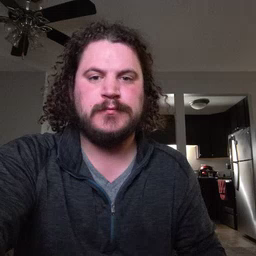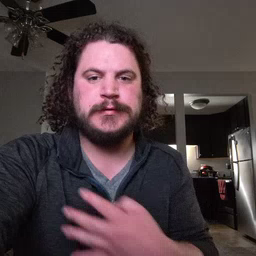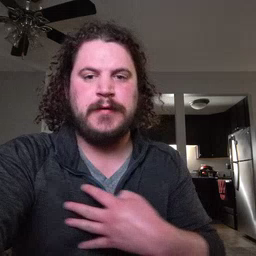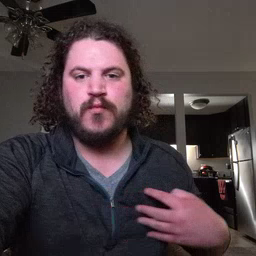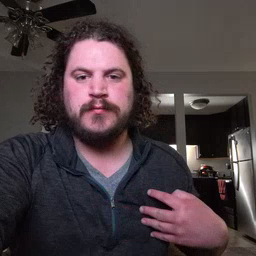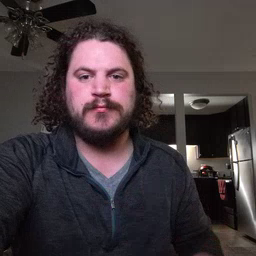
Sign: zebra